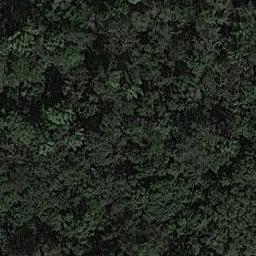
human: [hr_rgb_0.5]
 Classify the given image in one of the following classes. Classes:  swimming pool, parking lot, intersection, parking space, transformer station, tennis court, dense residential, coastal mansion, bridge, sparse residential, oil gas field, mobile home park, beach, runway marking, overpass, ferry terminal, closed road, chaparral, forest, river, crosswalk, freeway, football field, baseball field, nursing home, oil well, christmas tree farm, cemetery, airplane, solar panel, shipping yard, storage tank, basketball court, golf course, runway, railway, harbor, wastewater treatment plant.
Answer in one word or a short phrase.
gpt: forest